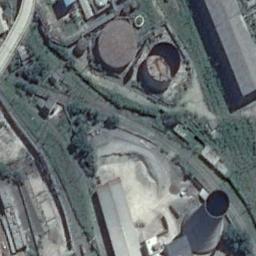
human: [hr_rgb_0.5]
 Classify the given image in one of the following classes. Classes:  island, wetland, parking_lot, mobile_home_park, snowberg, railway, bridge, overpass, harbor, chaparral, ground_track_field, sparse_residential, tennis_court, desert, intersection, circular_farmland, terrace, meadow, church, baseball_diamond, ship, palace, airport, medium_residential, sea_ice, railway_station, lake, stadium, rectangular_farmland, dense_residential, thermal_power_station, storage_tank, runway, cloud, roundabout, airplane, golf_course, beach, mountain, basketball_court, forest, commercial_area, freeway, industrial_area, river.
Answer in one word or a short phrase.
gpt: thermal_power_station